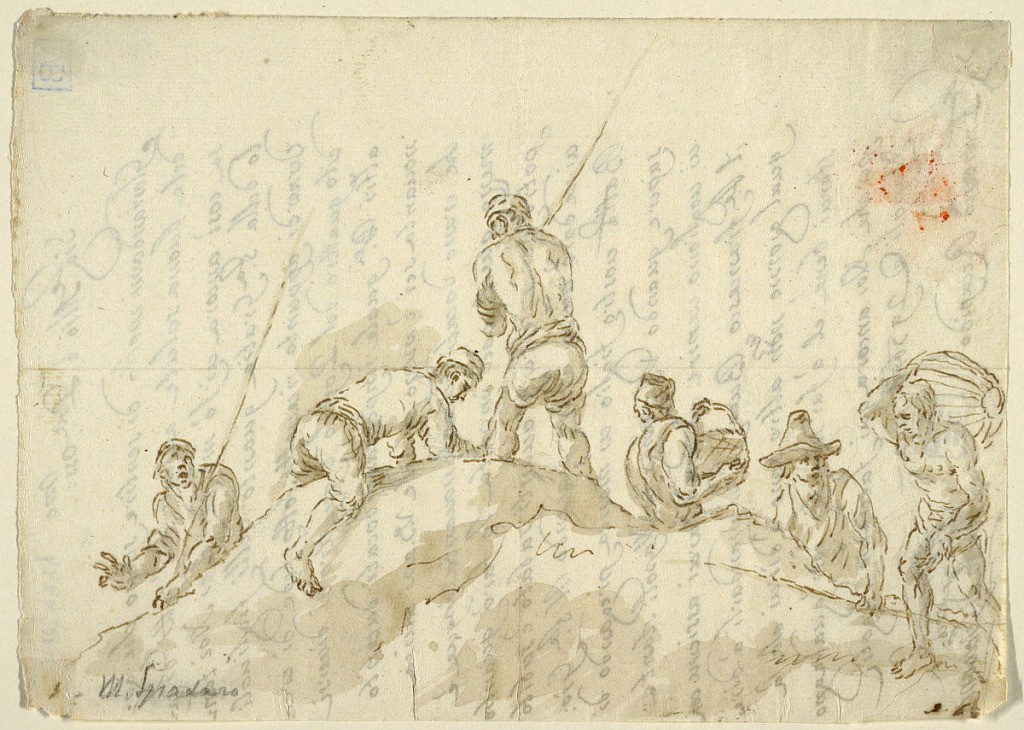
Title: Figures on a Hill
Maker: Domenico Gargiulo, called Micco Spadaro, Italian, 1609 - 1675
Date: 1635–1650
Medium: Pen and ink, brush and wash on paper
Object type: Drawing
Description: Six men work on a hill. Some carry baskets, others carry poles.